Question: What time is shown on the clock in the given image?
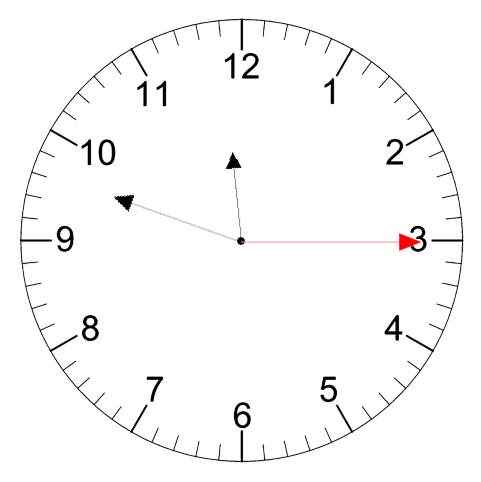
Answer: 11:48:15